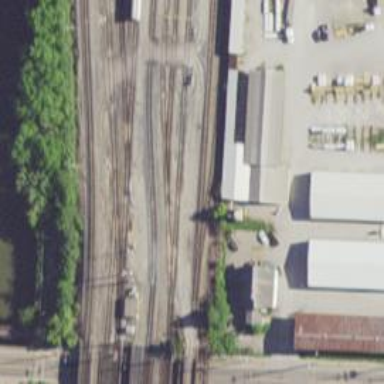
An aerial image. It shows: Railway yard used for servicing trains.